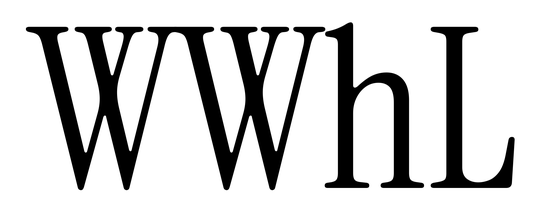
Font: InstrumentSerif-Regular